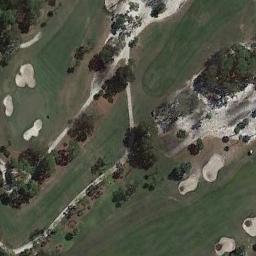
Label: golf_course